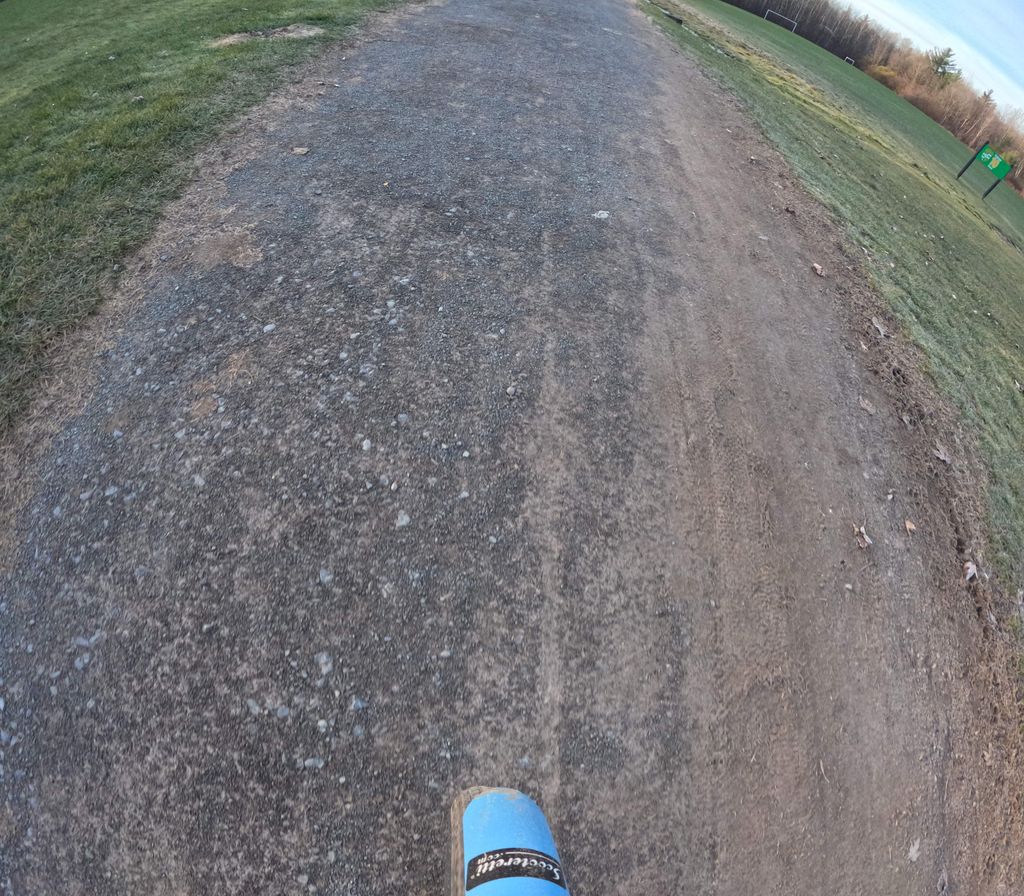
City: ottawa-gatineau